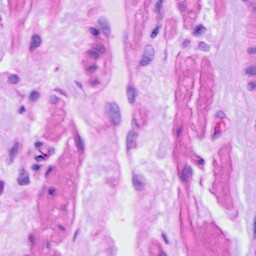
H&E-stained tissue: Ovarian